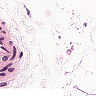
Metastatic tissue present: no